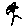
Label: flower